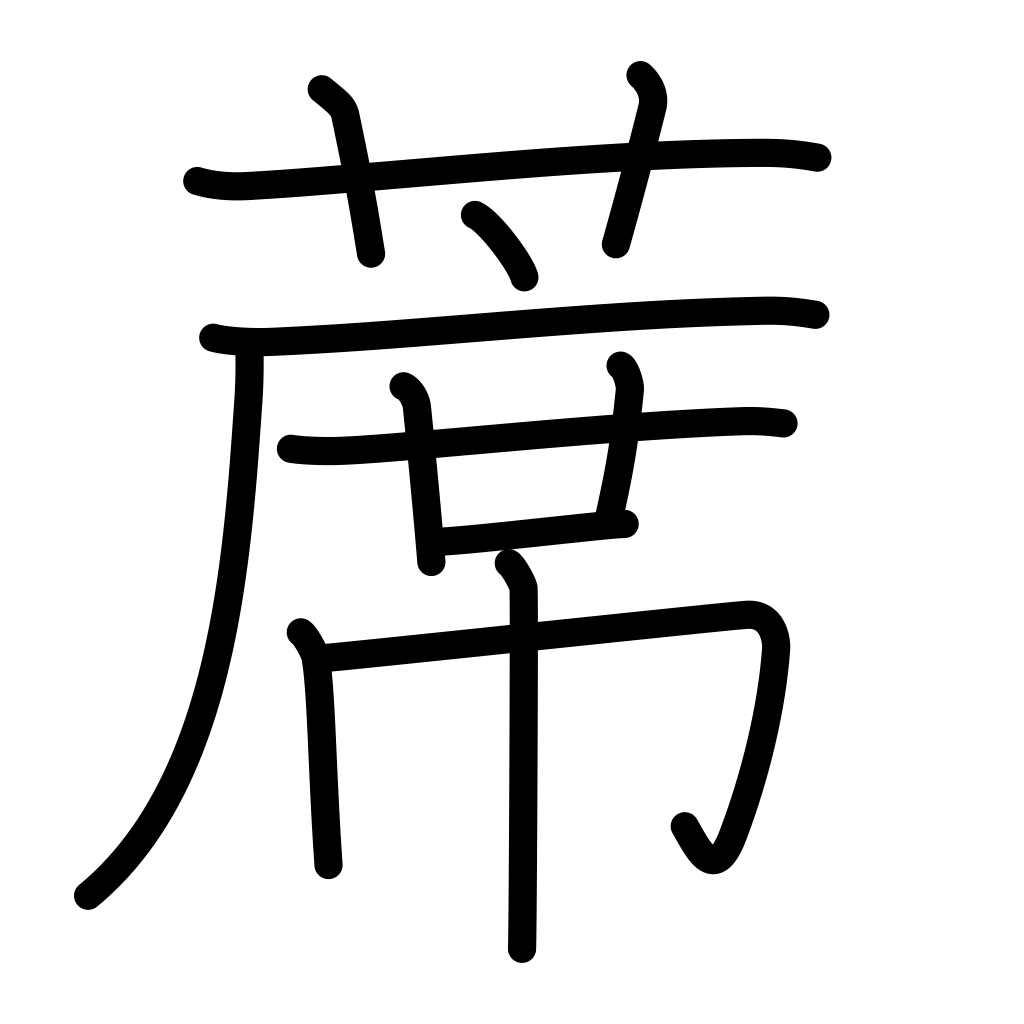
Meaning: straw mat, matting